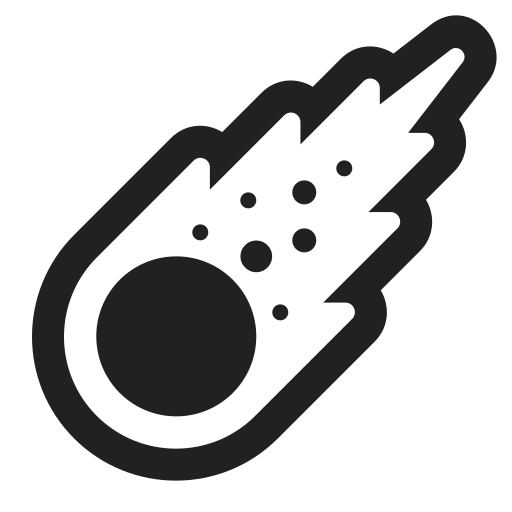
comet high contrast